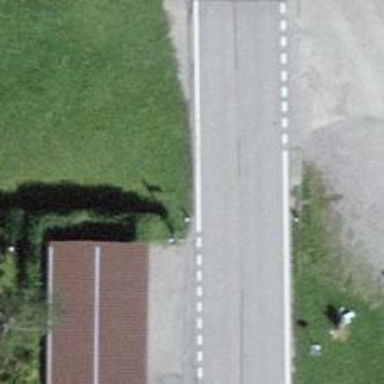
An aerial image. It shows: Bus stop with platform for public transport.